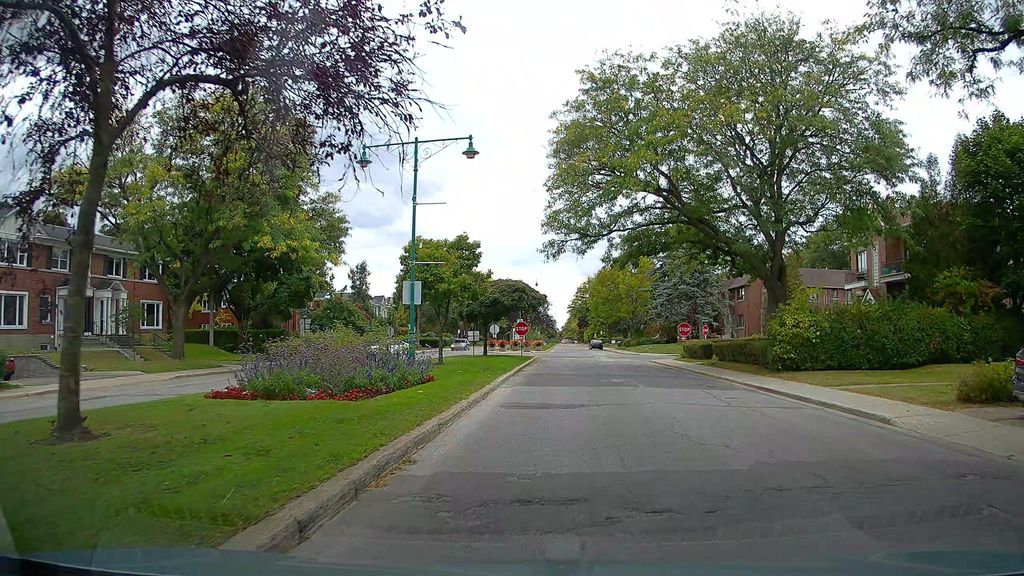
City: montreal